Interaction volume radius: 5 \u00c5
Interaction volume height: 15 \u00c5
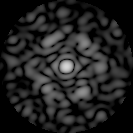
Disorder parameter: 0.6689